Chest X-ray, AP view. Patient: 30 years old, sex F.
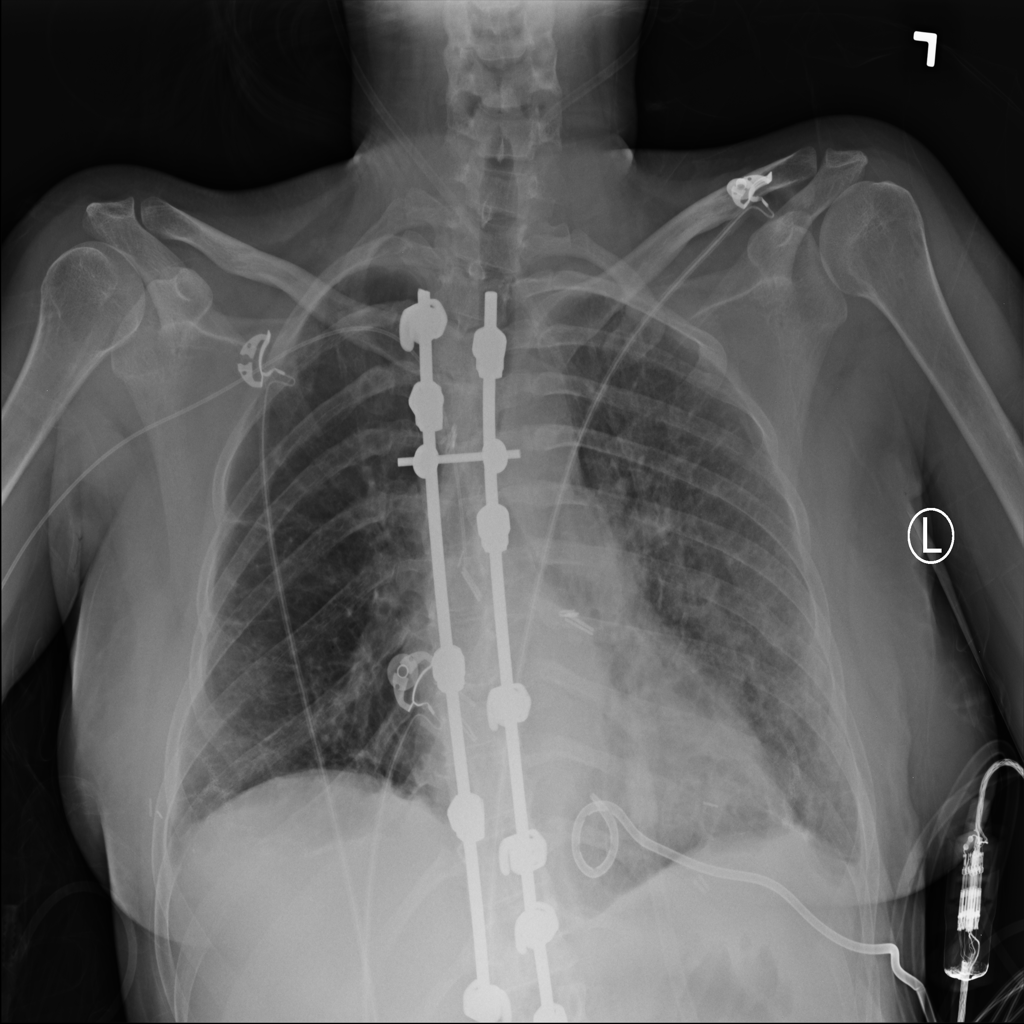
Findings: Effusion, Infiltration, Nodule, Pleural_Thickening